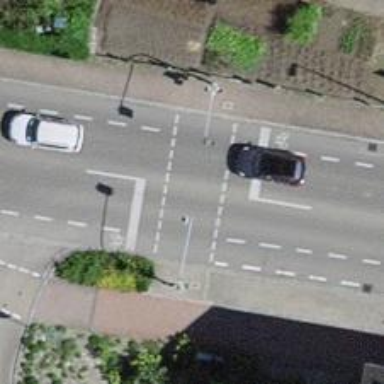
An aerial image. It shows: Primary highway with asphalt surface. There are sidewalks on both sides and designated lane for cyclists.